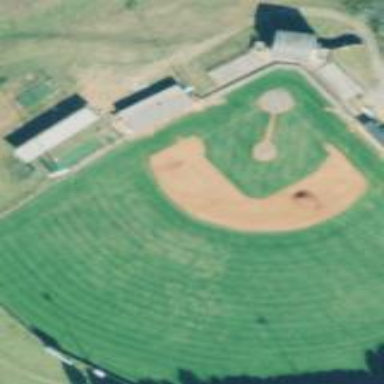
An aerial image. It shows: Baseball pitch for leisure land activities.